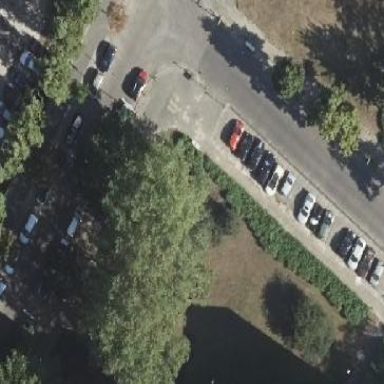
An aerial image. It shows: Parking area with surface.